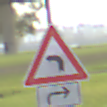
Verkehrszeichen: KurveLinks
Zusatzzeichen unten: RichtungsangabeDurchPfeile5
Umgebung: Outdoor, Suburban
Tageszeit: SunriseSunset
Wetter: PartlyCloudy
Licht: Natural
Jahreszeit: NotSpecified
Kontrast: MediumContrast